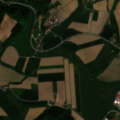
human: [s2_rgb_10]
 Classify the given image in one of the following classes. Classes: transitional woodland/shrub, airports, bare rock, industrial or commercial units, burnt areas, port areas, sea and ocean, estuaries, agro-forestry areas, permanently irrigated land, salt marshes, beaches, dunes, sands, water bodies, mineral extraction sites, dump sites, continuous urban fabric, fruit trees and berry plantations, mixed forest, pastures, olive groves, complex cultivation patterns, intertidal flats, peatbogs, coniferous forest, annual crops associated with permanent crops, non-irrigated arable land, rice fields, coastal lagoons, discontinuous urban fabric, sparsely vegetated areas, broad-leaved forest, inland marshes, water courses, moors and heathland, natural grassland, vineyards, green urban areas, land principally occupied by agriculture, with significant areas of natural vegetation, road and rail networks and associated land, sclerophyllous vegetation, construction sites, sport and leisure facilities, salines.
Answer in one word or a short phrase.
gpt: non-irrigated arable land, complex cultivation patterns, land principally occupied by agriculture, with significant areas of natural vegetation, mixed forest